Question: My stylesheet is applying to some elements of my app and not others, and I'm not sure why.
Here is my document structure:

Currently, the stylesheet is being applied to index.erb and contacts.erb, but not the others in the tree, and I'm not sure why.
In my layout I've specified: '<link rel="stylesheet" type="text/css" href="style.css">'
Any ideas?
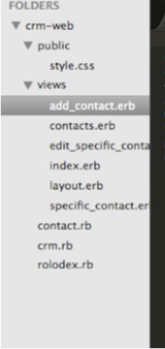
Answer: You are using a relative reference to your stylesheet, so the browser will request it relative to the current url. This means for '/' and '/contacts' the browser will request '/styles.css' and so find it, but for example '/contacts/1' it will request '/contacts/style.css' which doesn't exist. If you check your logs you'll likely see a load of 404s where this has happened.
The solution is to use an absolute path for your stylesheet. Assuming you app is mounted at the root of you server (i.e. requests are made to e.g. 'http://example.com/contacts/1') you can do this by just adding a '/' to the beginning of the 'href':
'''
<link rel="stylesheet" type="text/css" href="/style.css">
'''
A more robust solution would be to use the <URL> or is behind a proxy:
'''
<link rel="stylesheet" type="text/css" href="<%= url("/style.css")%>">
'''